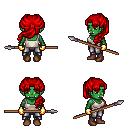
a pixel art fantasy rpg character, female body template, orc, green skin, white pirate shirt, metal pants, red princess hairstyle, gold gloves, brown shoes, spear, four views (front, back, left, right), 2x2 character sprite sheet, small pixel art, hard edges, no anti-aliasing